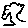
Label: tree